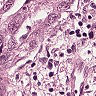
Metastatic tissue present: yes